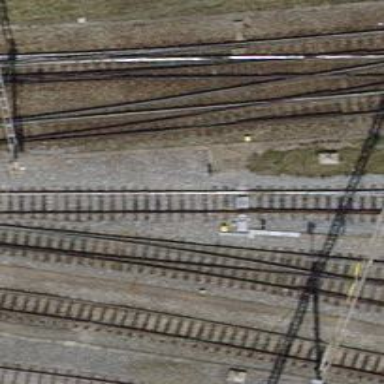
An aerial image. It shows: Railway switch.